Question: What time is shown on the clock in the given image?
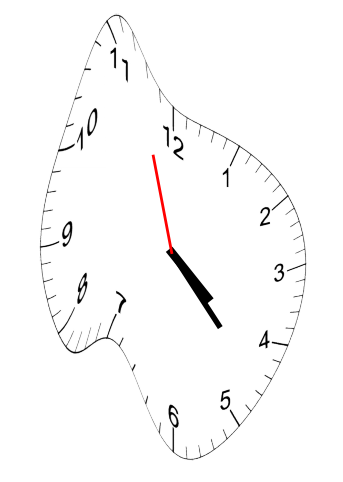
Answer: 04:22:57